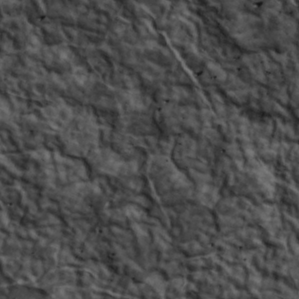
Label: non_frost